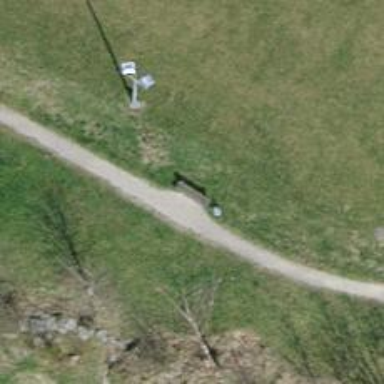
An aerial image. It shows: Bench for seating.